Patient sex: M
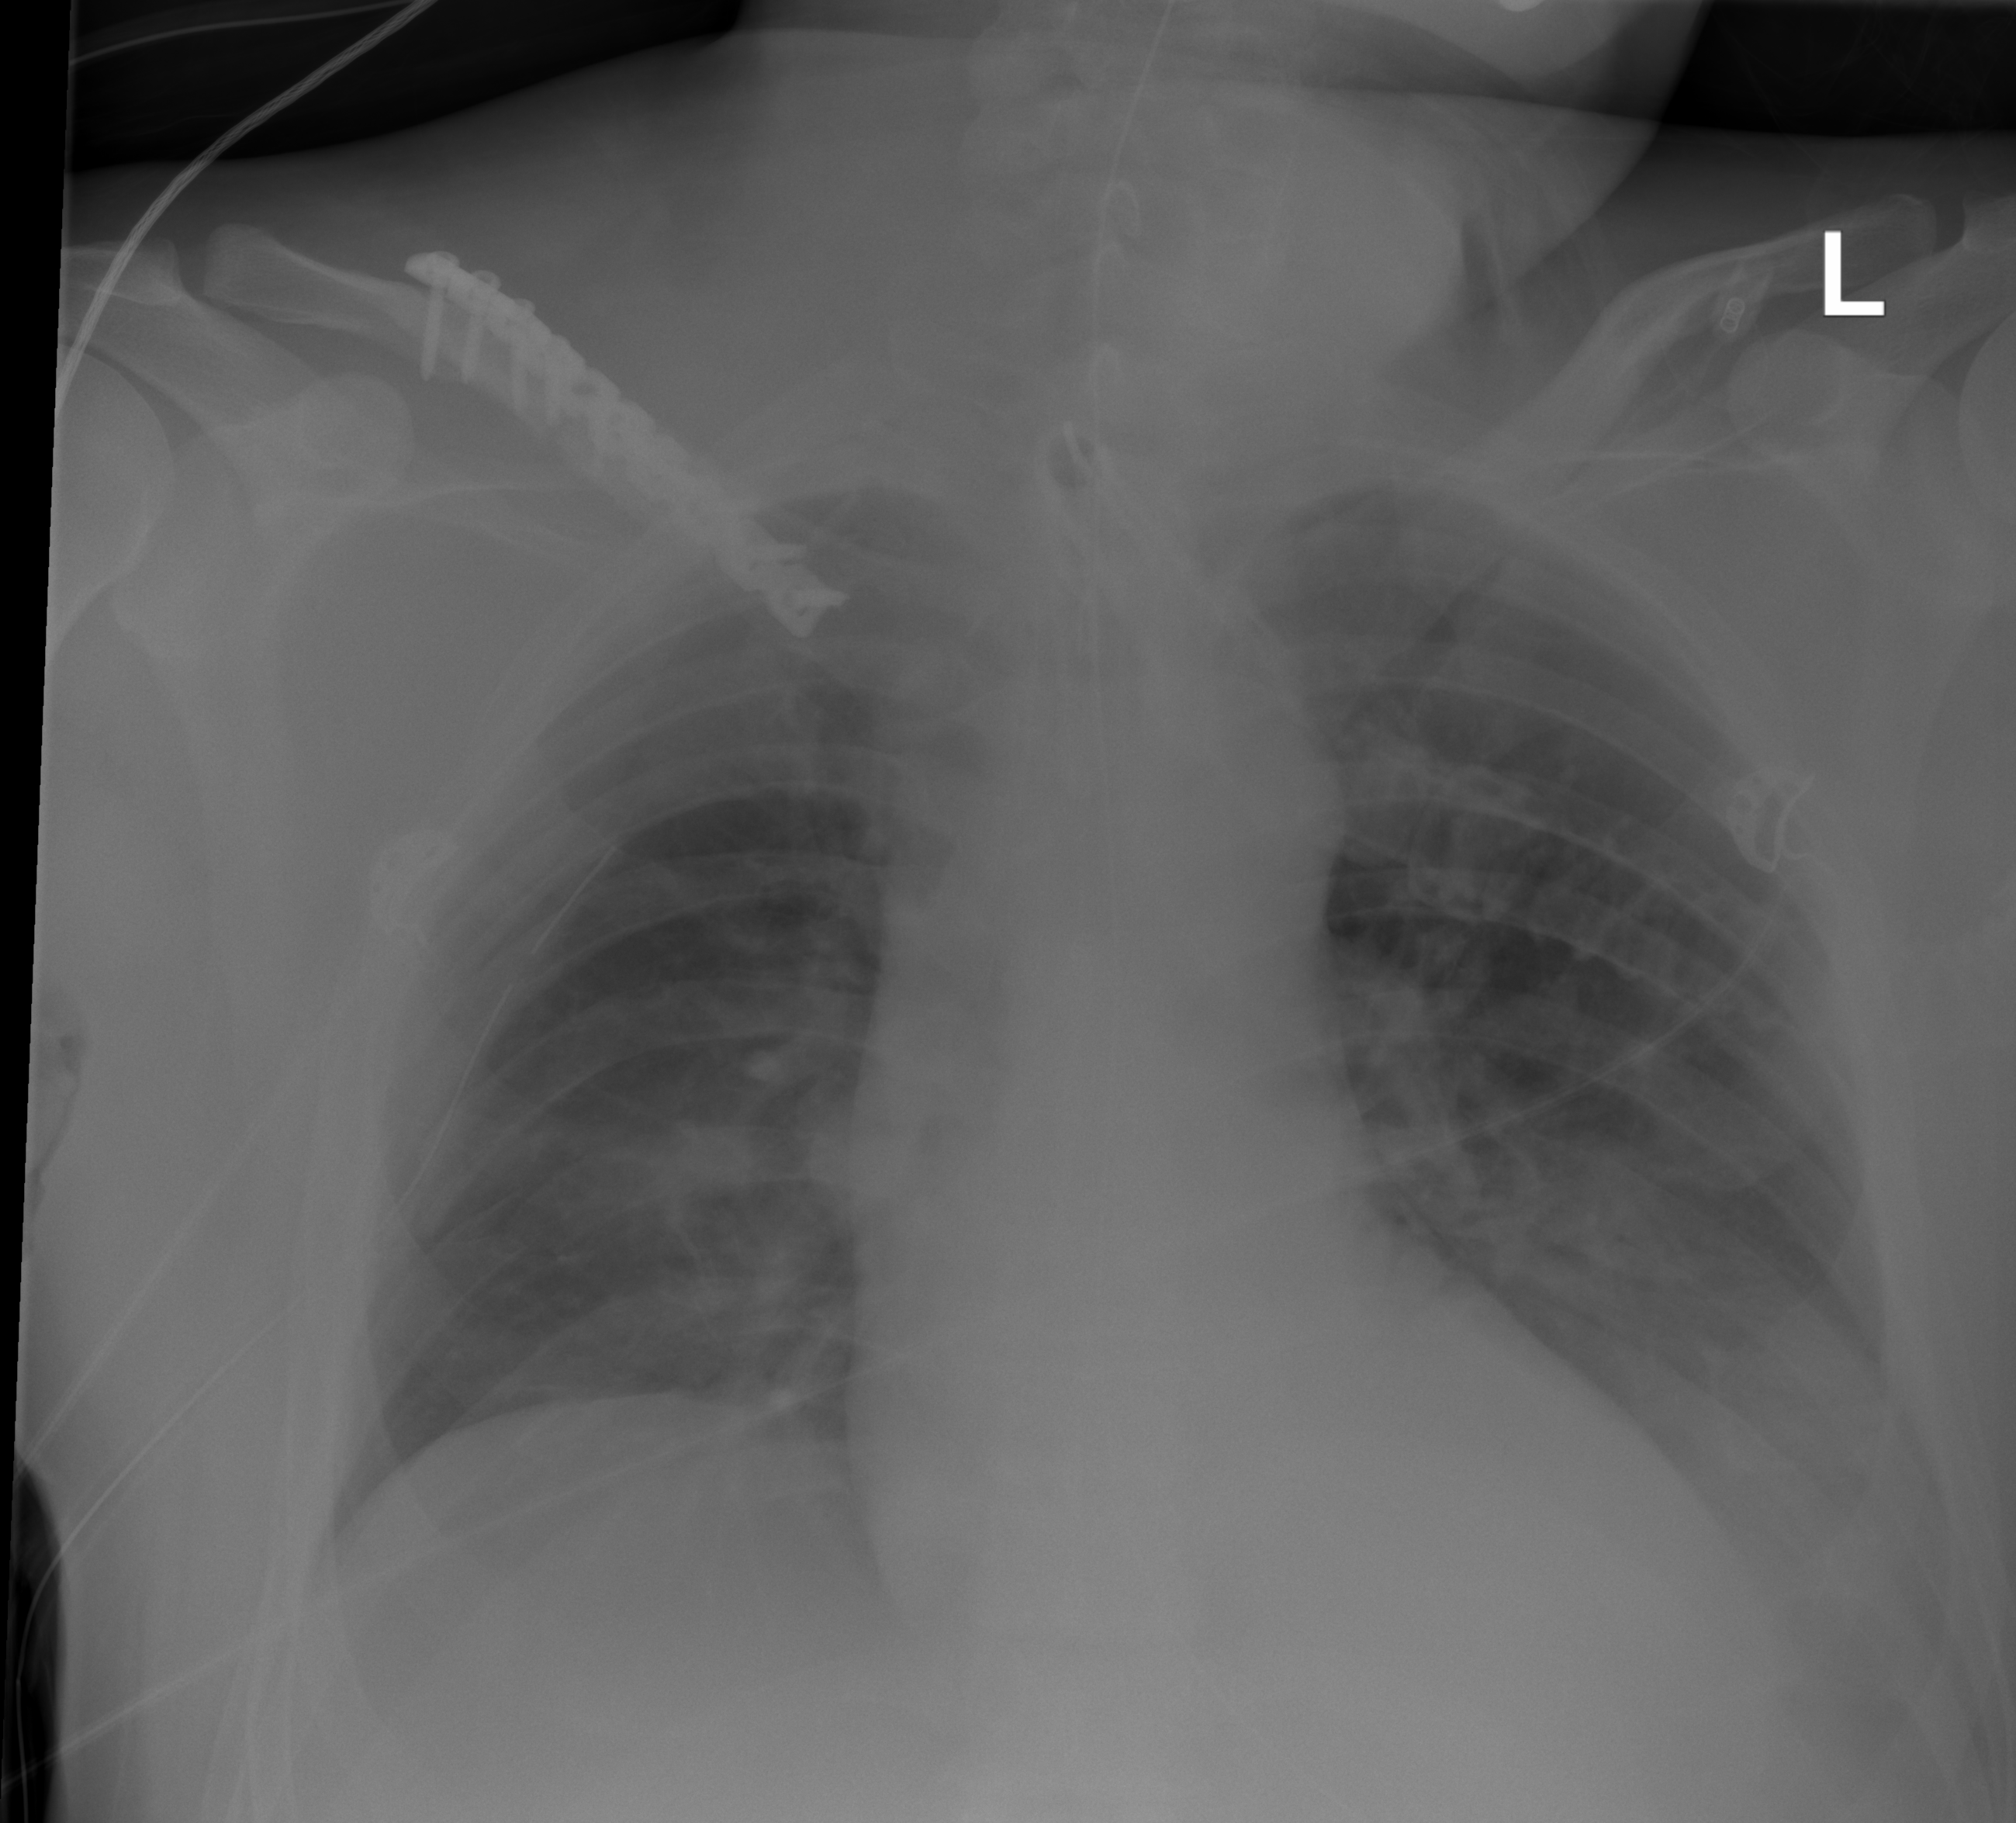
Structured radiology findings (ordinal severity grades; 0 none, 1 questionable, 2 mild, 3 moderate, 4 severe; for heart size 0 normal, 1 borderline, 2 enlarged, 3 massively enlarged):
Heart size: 2
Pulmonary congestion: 0
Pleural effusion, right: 0
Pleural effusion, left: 2
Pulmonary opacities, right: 0
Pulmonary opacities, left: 0
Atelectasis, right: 0
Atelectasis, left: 2